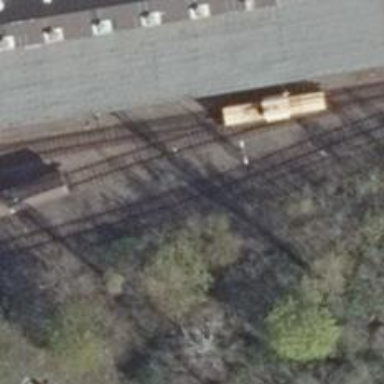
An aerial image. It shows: Rail spur service.